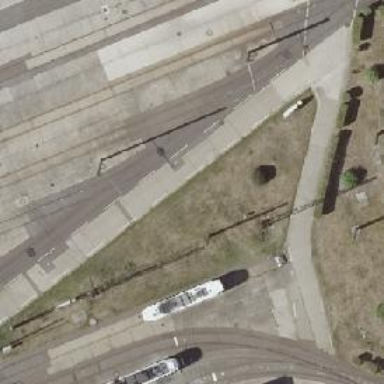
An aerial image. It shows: Railway switch.